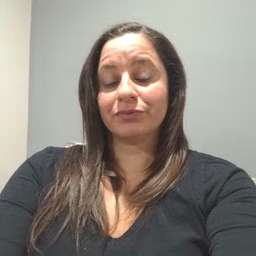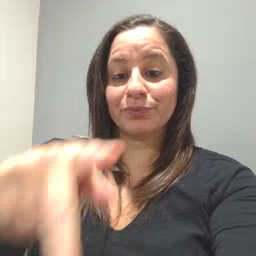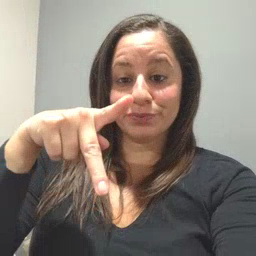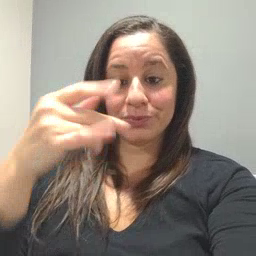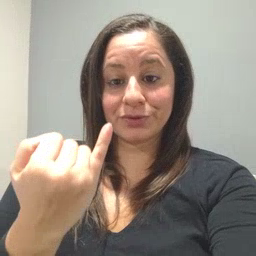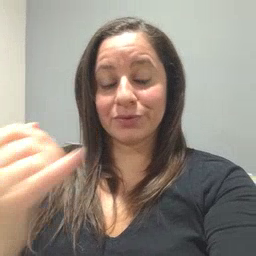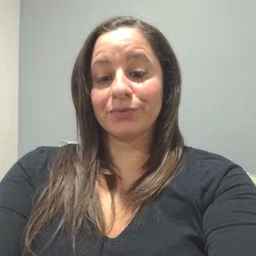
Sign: pajamas